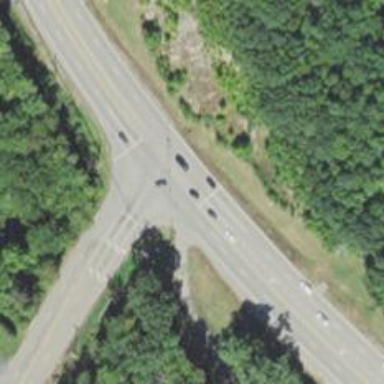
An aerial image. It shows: Asphalt road classified as trunk highway.